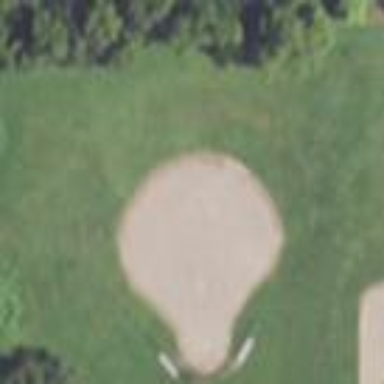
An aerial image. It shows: Baseball pitch for leisure land.